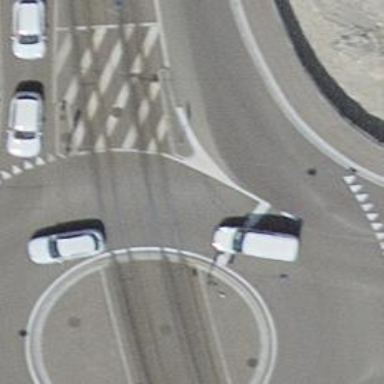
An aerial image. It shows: Railway level crossing.